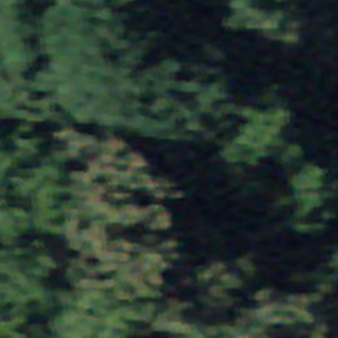
Label: other